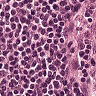
Metastatic tissue present: no